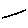
Label: line